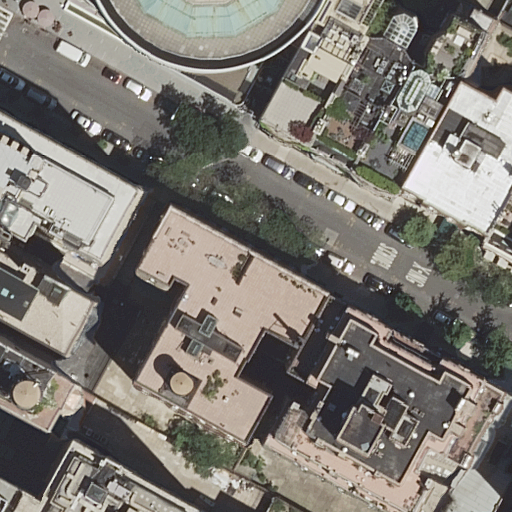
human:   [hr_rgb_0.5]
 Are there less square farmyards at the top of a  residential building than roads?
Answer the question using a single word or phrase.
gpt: yes

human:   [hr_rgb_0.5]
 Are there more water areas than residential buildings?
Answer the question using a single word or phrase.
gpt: no

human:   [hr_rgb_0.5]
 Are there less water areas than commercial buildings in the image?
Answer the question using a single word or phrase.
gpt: no

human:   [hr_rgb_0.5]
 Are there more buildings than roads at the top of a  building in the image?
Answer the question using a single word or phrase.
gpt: yes

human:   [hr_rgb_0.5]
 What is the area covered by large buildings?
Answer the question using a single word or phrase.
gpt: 1815m2

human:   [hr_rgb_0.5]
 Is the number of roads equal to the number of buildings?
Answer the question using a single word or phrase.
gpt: no

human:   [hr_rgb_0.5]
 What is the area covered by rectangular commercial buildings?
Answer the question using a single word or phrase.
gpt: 0m2

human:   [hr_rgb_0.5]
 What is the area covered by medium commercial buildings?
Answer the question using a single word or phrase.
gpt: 0m2

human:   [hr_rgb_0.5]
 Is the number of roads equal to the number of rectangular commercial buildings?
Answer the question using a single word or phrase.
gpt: no

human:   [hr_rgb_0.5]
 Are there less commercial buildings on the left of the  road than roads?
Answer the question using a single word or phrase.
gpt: yes

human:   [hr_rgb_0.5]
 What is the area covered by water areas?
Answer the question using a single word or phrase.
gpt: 0m2

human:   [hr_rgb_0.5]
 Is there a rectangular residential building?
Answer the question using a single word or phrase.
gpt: yes

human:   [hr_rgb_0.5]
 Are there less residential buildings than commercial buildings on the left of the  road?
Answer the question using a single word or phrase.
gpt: no

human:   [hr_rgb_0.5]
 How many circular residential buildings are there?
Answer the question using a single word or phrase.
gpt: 0

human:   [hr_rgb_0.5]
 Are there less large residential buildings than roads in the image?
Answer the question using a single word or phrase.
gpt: no

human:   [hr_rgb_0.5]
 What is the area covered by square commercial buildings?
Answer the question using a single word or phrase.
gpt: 0m2

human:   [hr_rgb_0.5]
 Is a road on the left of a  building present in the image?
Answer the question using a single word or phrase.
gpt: yes

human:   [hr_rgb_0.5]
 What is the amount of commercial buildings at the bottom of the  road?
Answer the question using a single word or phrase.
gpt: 0

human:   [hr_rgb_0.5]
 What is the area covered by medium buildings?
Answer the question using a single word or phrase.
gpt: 2046m2

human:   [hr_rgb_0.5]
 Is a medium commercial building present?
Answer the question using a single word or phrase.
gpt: no

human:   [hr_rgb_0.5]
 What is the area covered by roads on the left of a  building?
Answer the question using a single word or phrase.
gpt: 0m2

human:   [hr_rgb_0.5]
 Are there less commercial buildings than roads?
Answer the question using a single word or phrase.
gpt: yes

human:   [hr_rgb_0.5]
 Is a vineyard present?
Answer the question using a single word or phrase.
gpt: no

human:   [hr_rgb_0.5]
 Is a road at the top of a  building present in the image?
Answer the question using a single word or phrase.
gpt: yes

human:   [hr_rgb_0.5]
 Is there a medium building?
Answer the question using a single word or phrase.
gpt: yes

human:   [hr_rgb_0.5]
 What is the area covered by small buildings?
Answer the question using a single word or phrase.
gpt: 127m2

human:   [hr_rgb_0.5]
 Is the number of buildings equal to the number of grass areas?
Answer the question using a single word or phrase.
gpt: no

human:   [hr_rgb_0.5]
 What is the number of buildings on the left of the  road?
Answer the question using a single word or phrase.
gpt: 3

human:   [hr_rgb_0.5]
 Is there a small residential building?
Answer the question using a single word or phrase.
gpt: yes

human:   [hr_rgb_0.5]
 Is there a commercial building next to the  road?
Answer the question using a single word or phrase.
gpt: no

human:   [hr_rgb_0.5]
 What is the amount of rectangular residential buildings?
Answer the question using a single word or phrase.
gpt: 4

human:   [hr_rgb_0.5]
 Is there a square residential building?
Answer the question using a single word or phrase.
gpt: no

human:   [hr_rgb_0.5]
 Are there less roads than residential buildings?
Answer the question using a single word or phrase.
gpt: yes

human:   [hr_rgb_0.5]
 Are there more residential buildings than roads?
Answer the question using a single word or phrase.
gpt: yes

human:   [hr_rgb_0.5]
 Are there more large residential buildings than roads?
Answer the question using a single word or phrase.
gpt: no

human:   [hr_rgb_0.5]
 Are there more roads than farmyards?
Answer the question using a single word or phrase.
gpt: yes